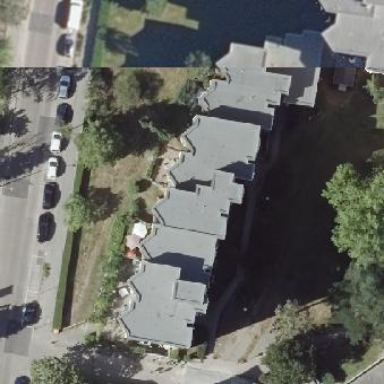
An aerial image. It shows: Building with apartments and flat roof.